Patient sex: F
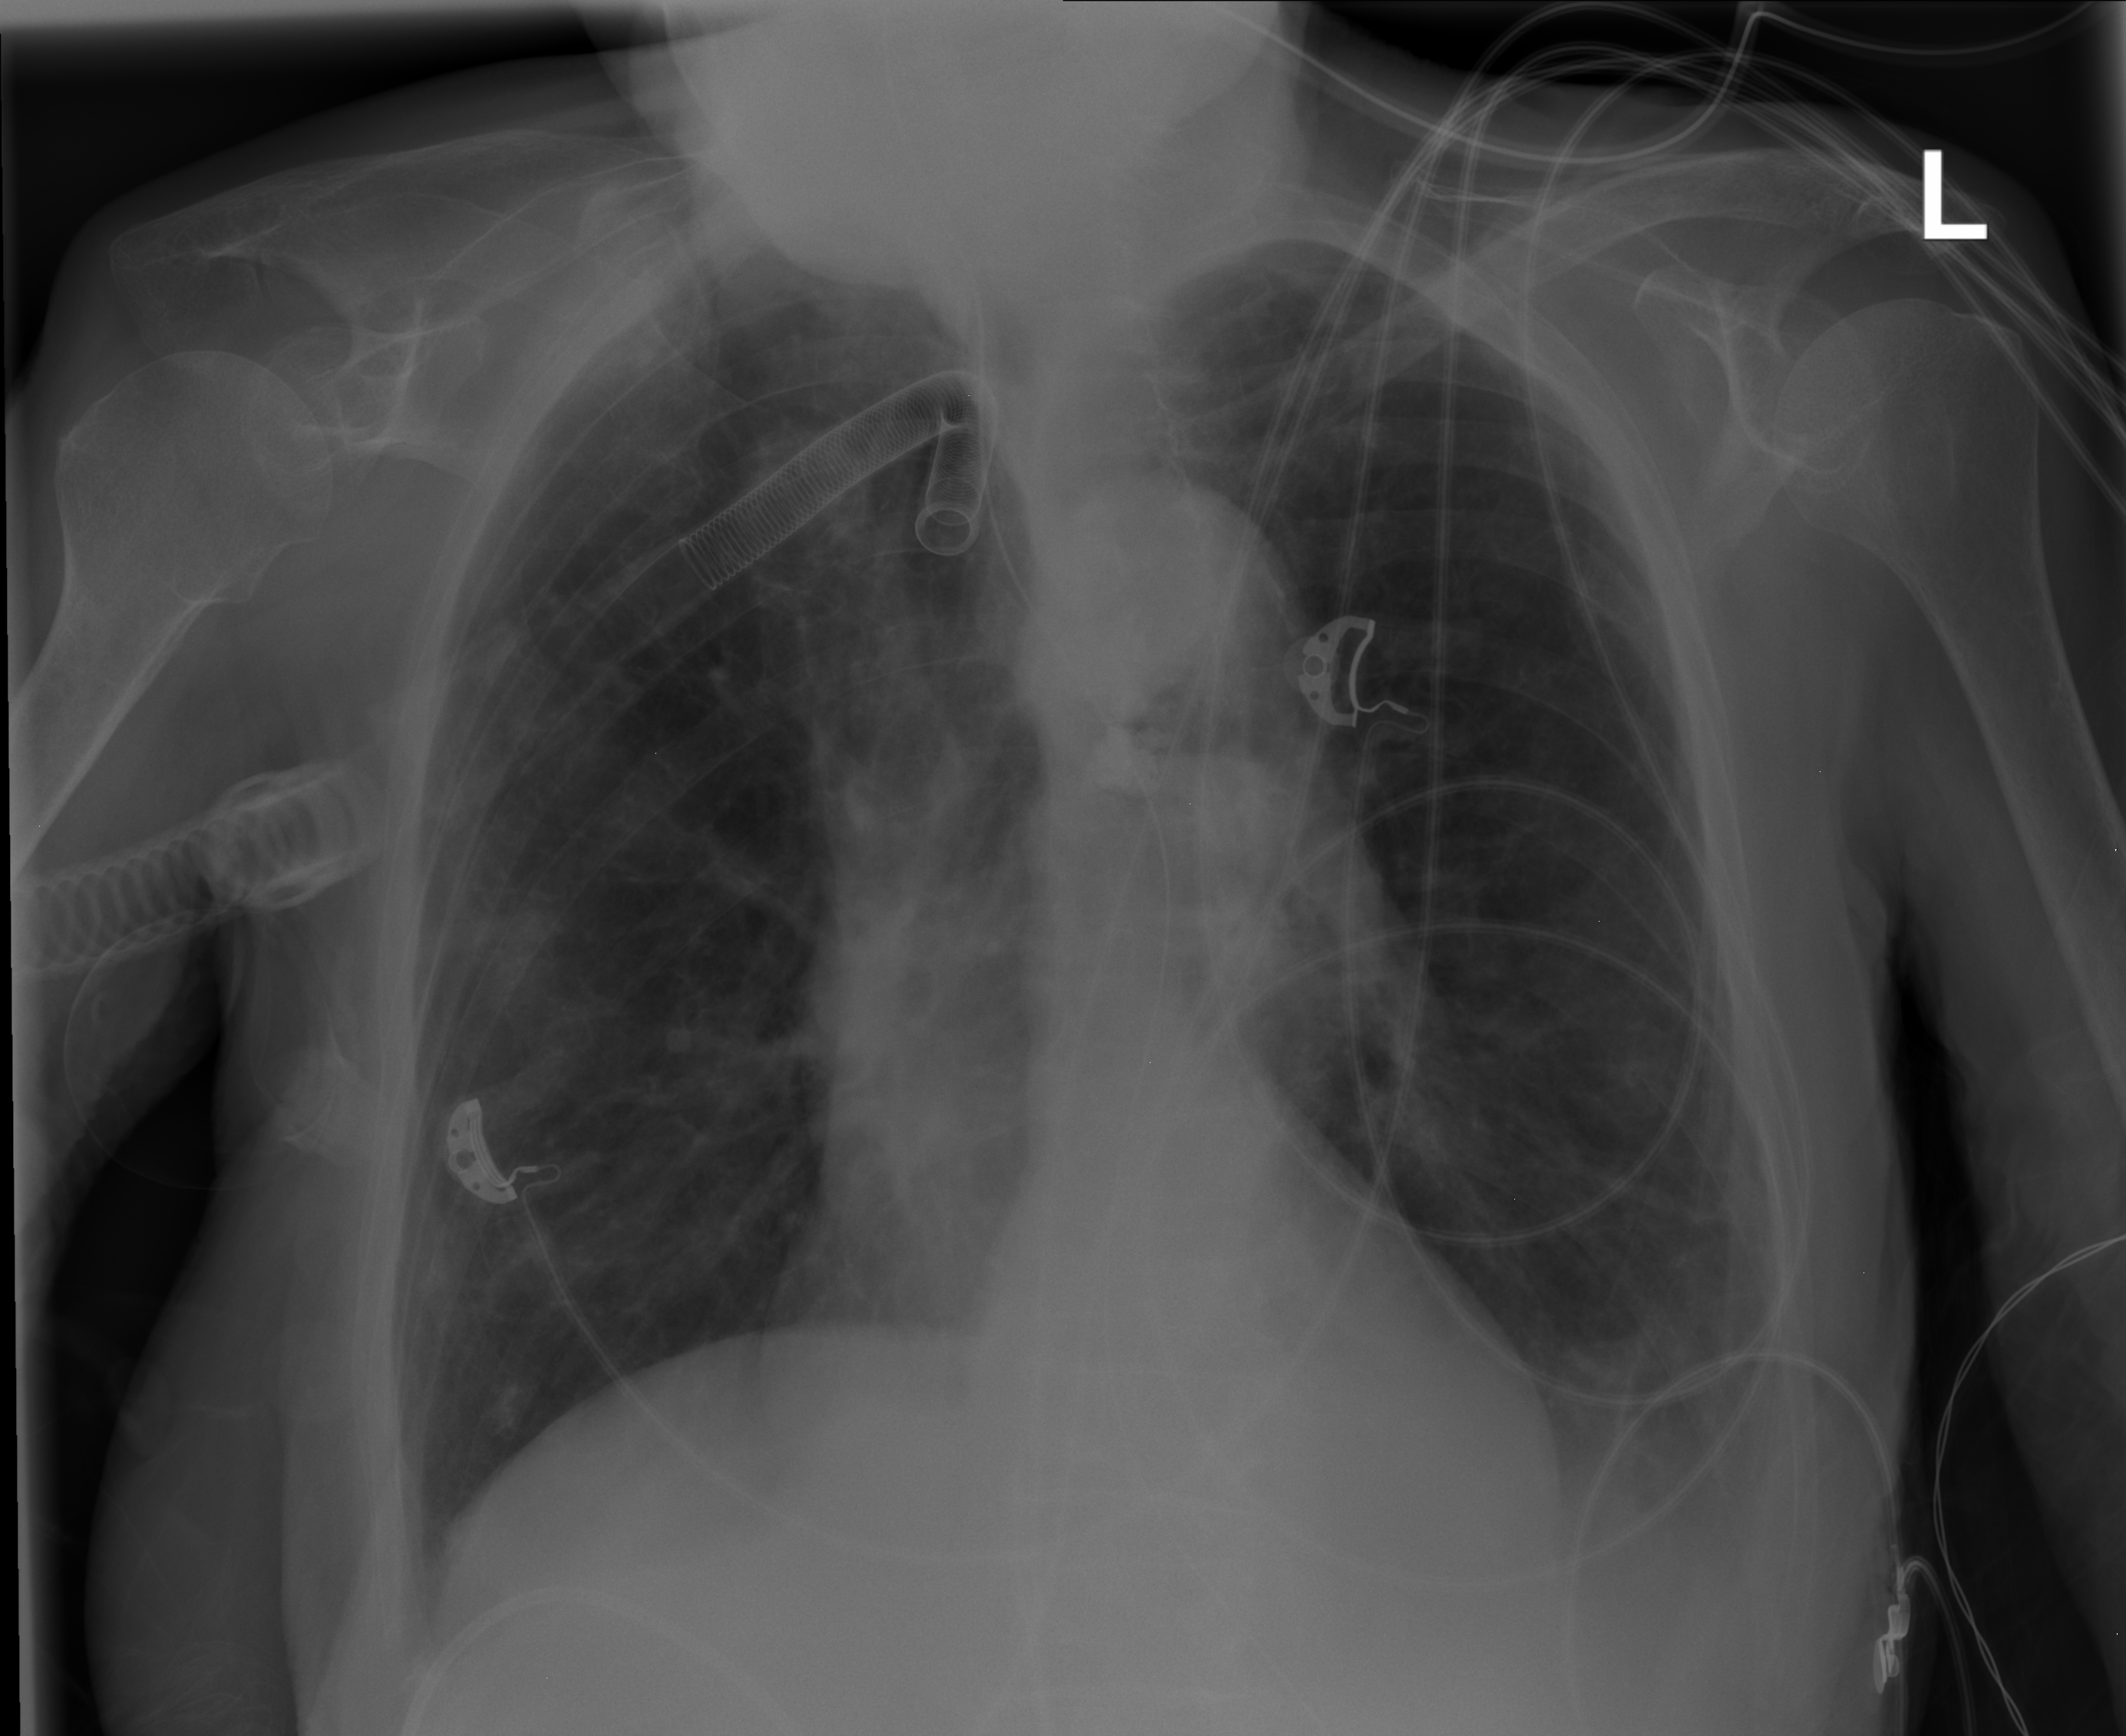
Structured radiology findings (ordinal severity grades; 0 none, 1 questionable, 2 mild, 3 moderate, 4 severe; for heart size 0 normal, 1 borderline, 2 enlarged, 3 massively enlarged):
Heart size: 0
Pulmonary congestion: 0
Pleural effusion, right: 0
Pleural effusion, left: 2
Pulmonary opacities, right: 2
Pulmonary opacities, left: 0
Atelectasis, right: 0
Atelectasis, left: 2